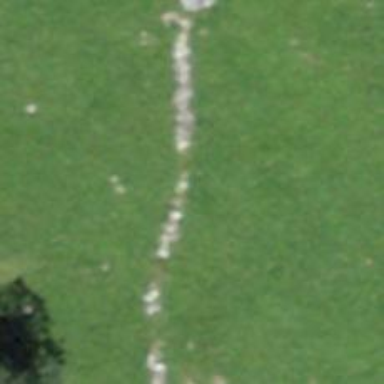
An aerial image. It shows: Dry stone wall barrier.